Interaction volume radius: 5 \u00c5
Interaction volume height: 20 \u00c5
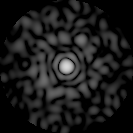
Disorder parameter: 0.8467